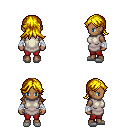
a pixel art fantasy rpg character, female body template, human, dark skin, white tunic, red pants, blonde loose hair, white cloth bandages, white slippers, four views (front, back, left, right), 2x2 character sprite sheet, small pixel art, hard edges, no anti-aliasing